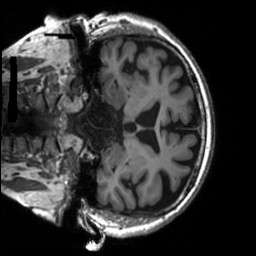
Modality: T1w
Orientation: coronal
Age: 74
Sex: male
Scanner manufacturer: siemens
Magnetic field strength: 3 T
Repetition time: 2.5 s
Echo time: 0.00248 s